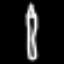
Label: pencil